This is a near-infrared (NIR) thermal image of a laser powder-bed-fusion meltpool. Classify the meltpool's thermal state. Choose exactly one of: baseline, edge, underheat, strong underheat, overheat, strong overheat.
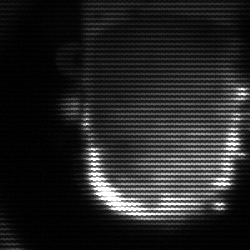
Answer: baseline